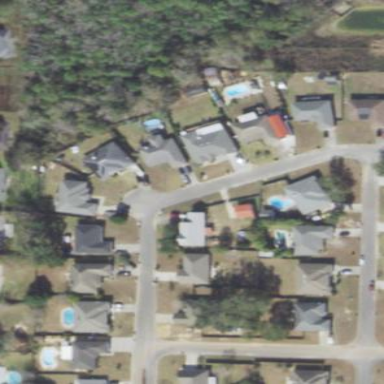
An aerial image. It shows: Residential area consisting of single-family homes.